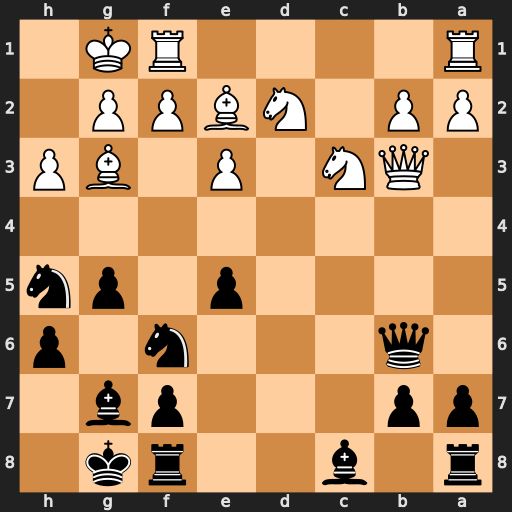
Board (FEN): r1b2rk1/pp3pb1/1q3n1p/4p1pn/8/1QN1P1BP/PP1NBPP1/R4RK1
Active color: b
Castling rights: -
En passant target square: -
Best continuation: Nxg3 fxg3 Qxe3+